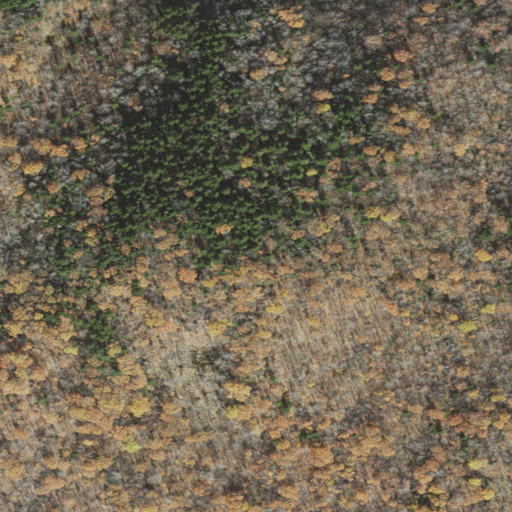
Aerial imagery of mountain in New Hampshire named Ames Hill containing deciduous forest, mixed forest, and evergreen forest